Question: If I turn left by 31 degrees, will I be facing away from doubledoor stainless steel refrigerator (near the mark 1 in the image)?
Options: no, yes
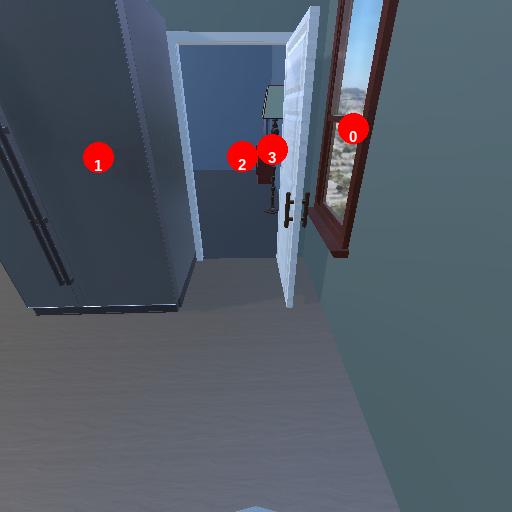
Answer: no